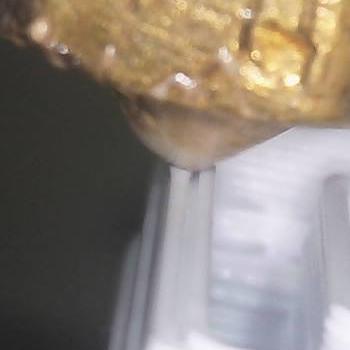
Flow rate: 62%